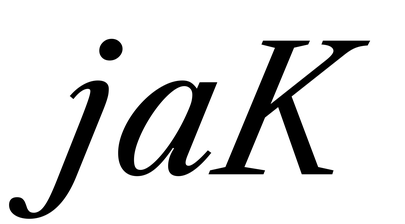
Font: LibreCaslonText-Italic_Italic